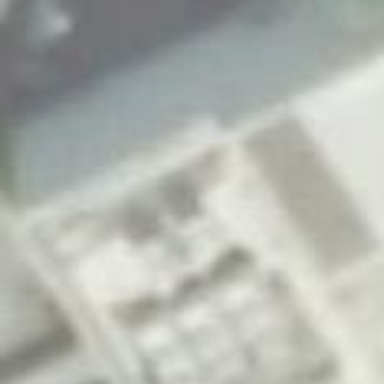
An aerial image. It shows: Part of building.